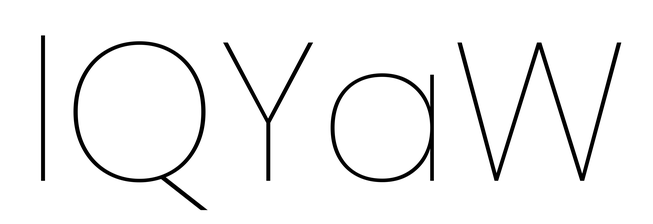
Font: Poppins-Thin